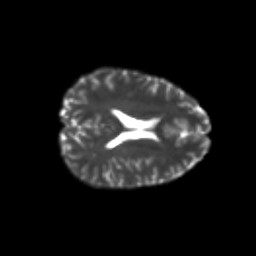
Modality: T2w
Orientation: axial
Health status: healthy
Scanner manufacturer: philips
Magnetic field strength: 3 T
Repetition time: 6.964 s
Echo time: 0.092 s